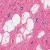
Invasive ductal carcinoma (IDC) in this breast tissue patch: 0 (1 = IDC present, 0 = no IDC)